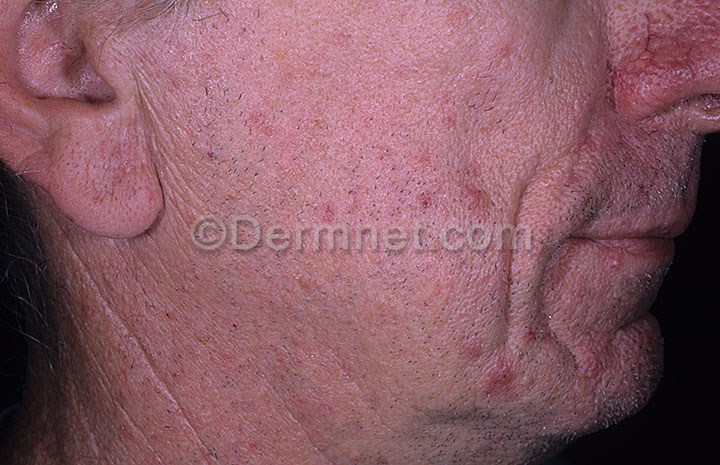
Disease: Acne and Rosacea Photos